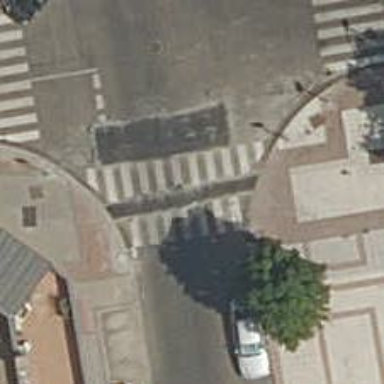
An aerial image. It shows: Pedestrian crossing with zebra markings on footway.